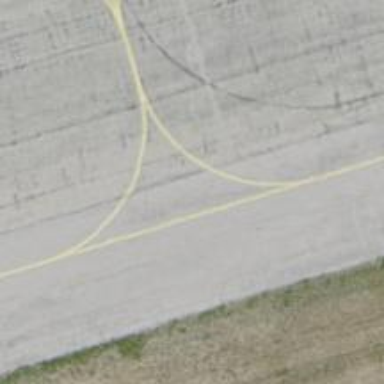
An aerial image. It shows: Image of taxiway at airport.